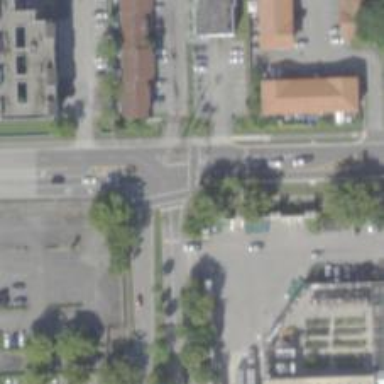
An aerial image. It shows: Asphalt footway with lined crossing markings.